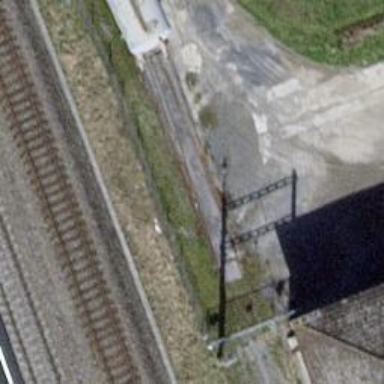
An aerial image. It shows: Single-track electrified railway spur with contact line for service.